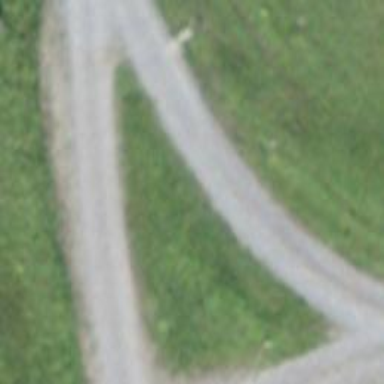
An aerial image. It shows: Track road with grade3 tracktype.